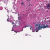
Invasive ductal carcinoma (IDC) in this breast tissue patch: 0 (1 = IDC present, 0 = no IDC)